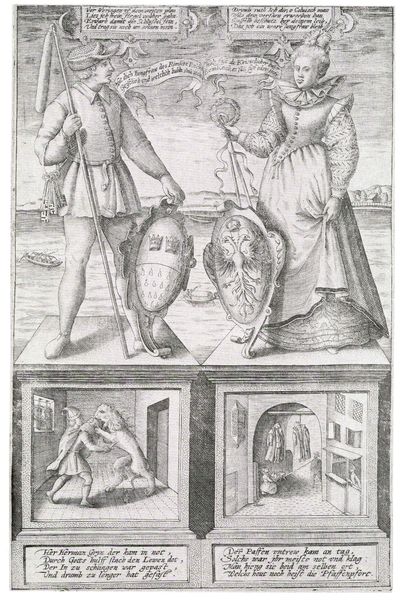
Titel: Vor Woringen vf dem weiten plan
Institution: (Seriendruck)
Schlagwörter: adler, kampf, mann, meer, wasser, landschaft, menschen, see, stadt, frau, grau, haar, hut, kleid, kleider, raum, schwarz, skizze, tür, weiss, zeichnung, dame, rock, mütze, geschichte, kleidung, kragen, rahmen, sockel, bildnis, portrait, ferne, weite, land, paar, england, krone, renaissance, boot, schiff, schrift, perspektive, grafik, graphik, türe, figuren, hafen, könig, inschrift, bauer, tor, doppelbildnis, schild, buch, druck, schwarzweiss, holzstich, radierung, stich, illustration, schilder, text, jacken, mäntel, zunft, buchdruck, wappen, ehepaar, löwen, hochzeit, königin, löwe, kupferstich, szenen, abbildung, besitz, mann frau, schilde, köln, schriftband, buchillustration, heirat, lukas, schlegel, dreschflegel, pelze, färber, albanien, ann, wappenschilder, erhängte, zujnft, sprech